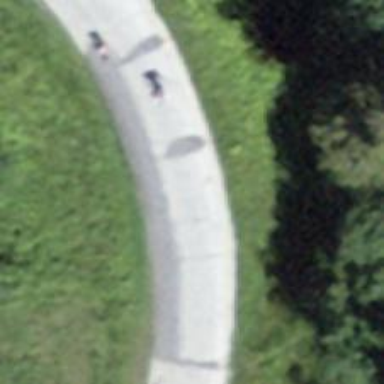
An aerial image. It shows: Unclassified road made of concrete plates.